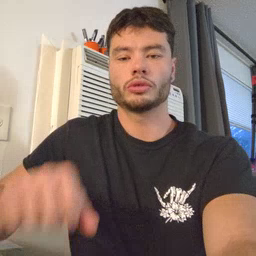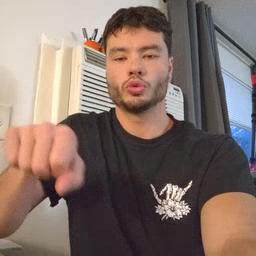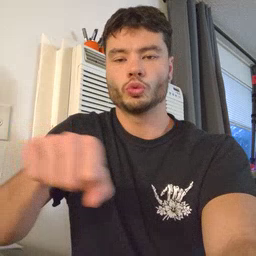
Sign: shoe